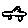
Label: car